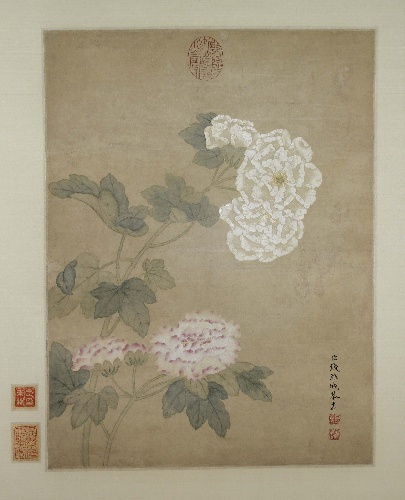
Artist: Qian Weicheng
Artist bio: Chinese, 1720–1772
Object type: Hanging scroll
Classification: Paintings
Medium: Hanging scroll; ink and color on paper
Culture: China
Period: Qing dynasty (1644–1911)
Dimensions: Image: 16 3/4 × 12 1/2 in. (42.5 × 31.8 cm)
Overall with mounting: 77 1/4 × 18 3/4 in. (196.2 × 47.6 cm)
Overall with knobs: 77 1/4 × 18 7/8 in. (196.2 × 47.9 cm)
Department: Asian Art
Credit line: Bequest of Katherine S. Dreier, 1952
Accession year: 1952
Repository: Metropolitan Museum of Art, New York, NY
Tags: Flowers